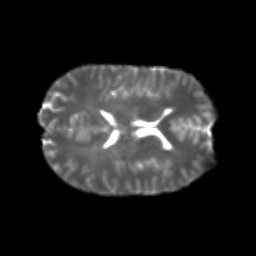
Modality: T2w
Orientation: axial
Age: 22
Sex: male
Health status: healthy
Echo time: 0.074 s